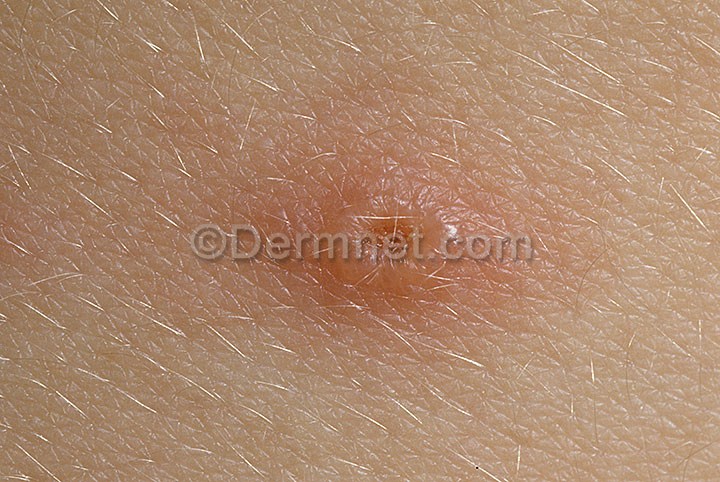
Disease: Warts Molluscum and other Viral Infections